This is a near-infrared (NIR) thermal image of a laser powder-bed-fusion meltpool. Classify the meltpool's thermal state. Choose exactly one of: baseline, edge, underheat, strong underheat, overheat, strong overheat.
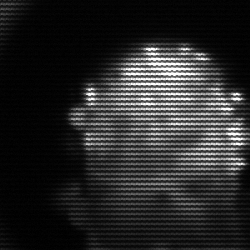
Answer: baseline